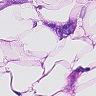
Metastatic tissue present: yes